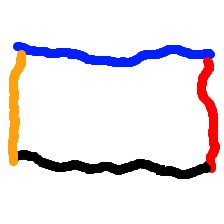
Shape: rectangle